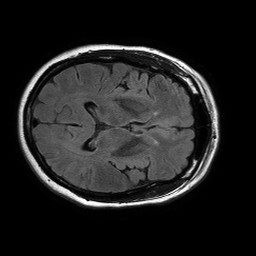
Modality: FLAIR
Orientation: axial
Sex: female
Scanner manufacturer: philips
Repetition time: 11 s
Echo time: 0.125 s